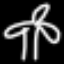
Label: palm tree